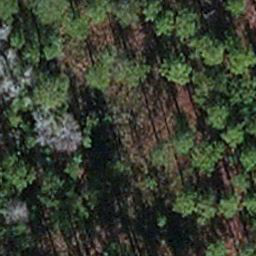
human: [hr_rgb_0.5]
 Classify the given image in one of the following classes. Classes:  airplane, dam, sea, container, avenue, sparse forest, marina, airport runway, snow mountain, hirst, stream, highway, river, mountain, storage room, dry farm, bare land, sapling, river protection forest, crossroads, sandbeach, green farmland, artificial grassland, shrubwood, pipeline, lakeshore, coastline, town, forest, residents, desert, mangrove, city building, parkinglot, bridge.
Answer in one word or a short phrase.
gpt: sapling